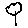
Label: tree